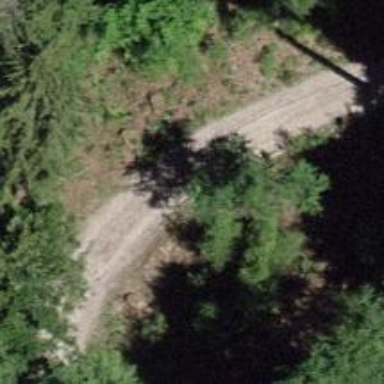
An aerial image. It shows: Path with grade 3 track type.